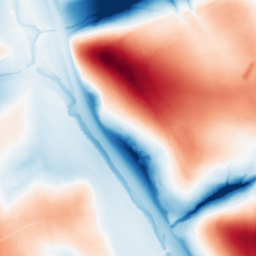
Category: classical
Decomposition family: gaussian_anisotropic
Decomposition parameters: sigma_x: 20
sigma_y: 50
Upsampling method: fft_zeropad
Upsampling parameters: scale: 4
Upsampling scale: 4